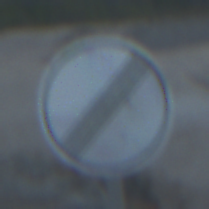
Verkehrszeichen: EndeSaemtlicherBegrenzungen
Umgebung: Outdoor, Beach
Tageszeit: SunriseSunset
Wetter: PartlyCloudy
Licht: Natural
Jahreszeit: NotSpecified
Kontrast: LowContrast